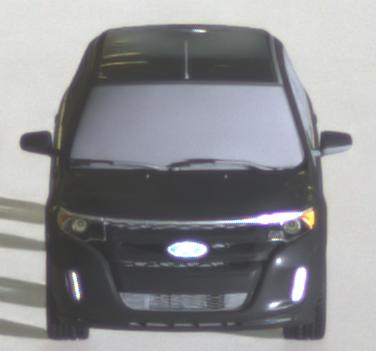
Make: Ford
Model: Edge
Detailed model: Gen. 1 Facelift
Model produced from: 2010
Model produced until: 2015
Doors: 5
Color: black
Road condition: dry road
Daytime: night
Contrast: high contrast